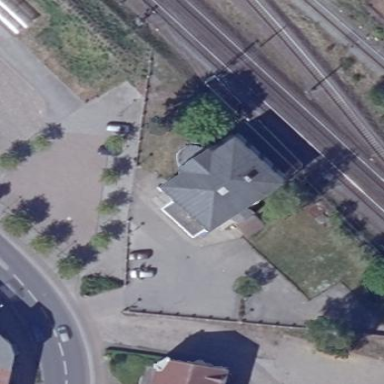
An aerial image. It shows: Bank building.